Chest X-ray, PA view. Patient: 35 years old, sex M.
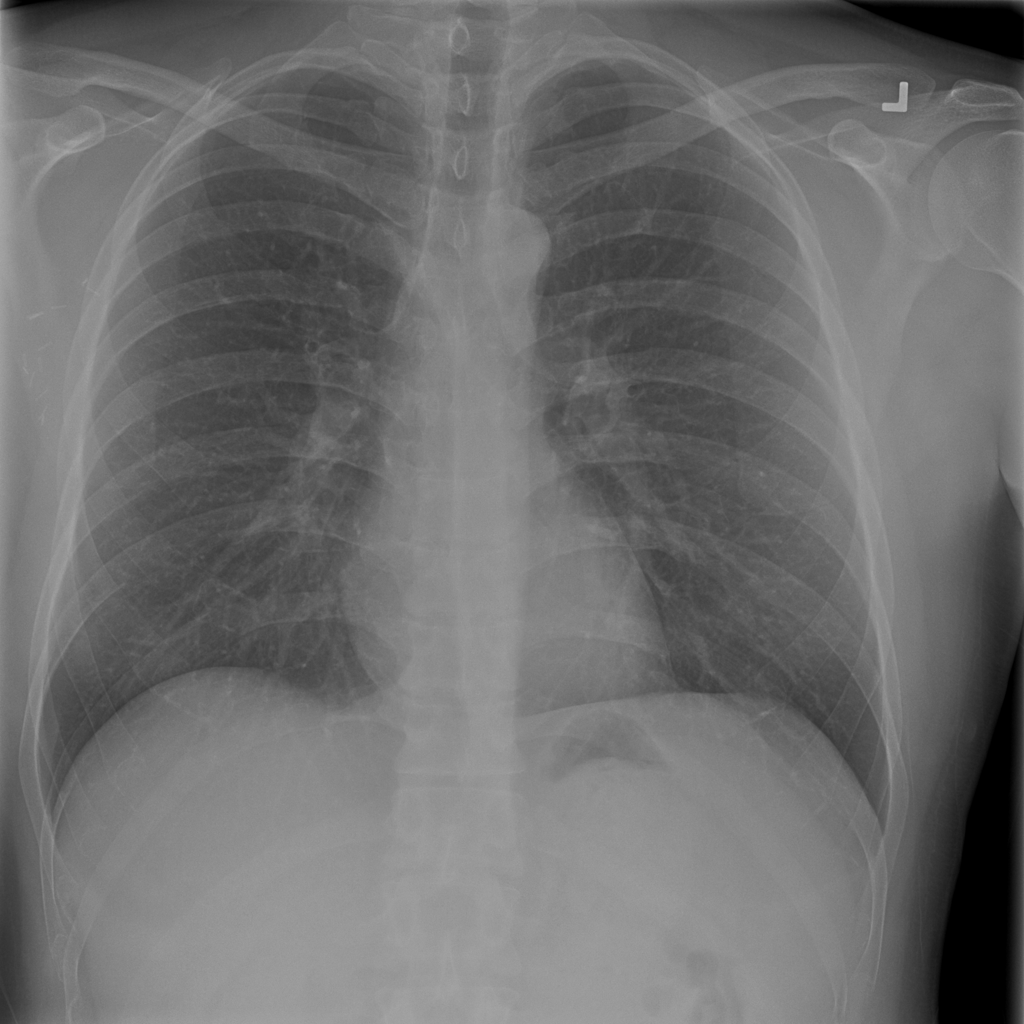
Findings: No Finding